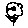
Label: flower